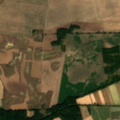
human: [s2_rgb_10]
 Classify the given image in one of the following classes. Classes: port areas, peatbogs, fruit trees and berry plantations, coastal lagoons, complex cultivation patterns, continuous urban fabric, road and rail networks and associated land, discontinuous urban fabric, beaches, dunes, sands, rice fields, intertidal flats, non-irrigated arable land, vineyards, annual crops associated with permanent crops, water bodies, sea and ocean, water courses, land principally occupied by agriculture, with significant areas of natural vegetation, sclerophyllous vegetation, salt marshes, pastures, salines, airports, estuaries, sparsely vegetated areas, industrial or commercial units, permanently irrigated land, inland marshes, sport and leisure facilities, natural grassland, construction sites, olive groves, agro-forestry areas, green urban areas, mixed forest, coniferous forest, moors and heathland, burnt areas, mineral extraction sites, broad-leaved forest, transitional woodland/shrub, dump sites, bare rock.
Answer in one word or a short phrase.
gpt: sport and leisure facilities, non-irrigated arable land, complex cultivation patterns, broad-leaved forest